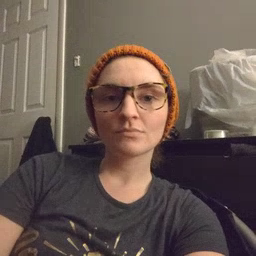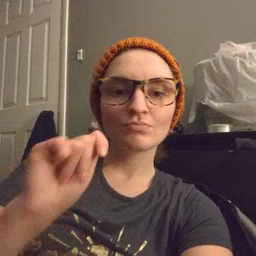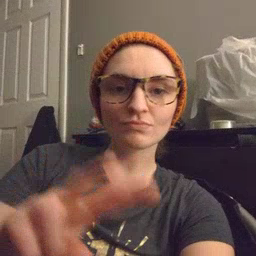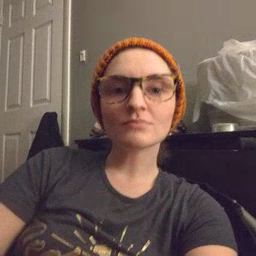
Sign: TV